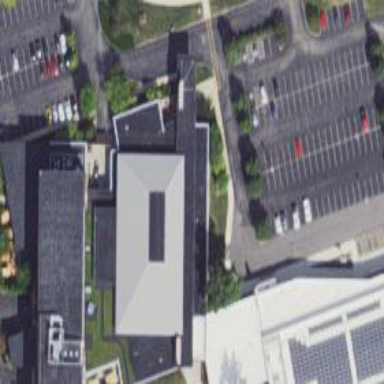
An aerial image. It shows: Conference center.